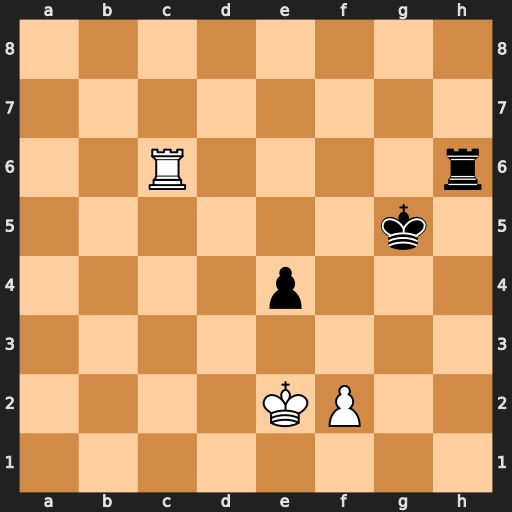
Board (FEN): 8/8/2R4r/6k1/4p3/8/4KP2/8
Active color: w
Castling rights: -
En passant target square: -
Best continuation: Rxh6 Kxh6 Ke3 Kg5 Kxe4 Kf6 Kf4